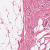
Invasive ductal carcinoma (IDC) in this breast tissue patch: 0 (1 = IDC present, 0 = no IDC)